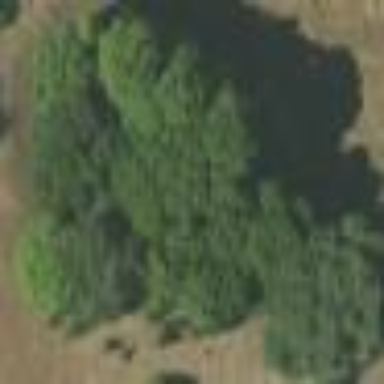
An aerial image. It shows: Serene woodland landscape.